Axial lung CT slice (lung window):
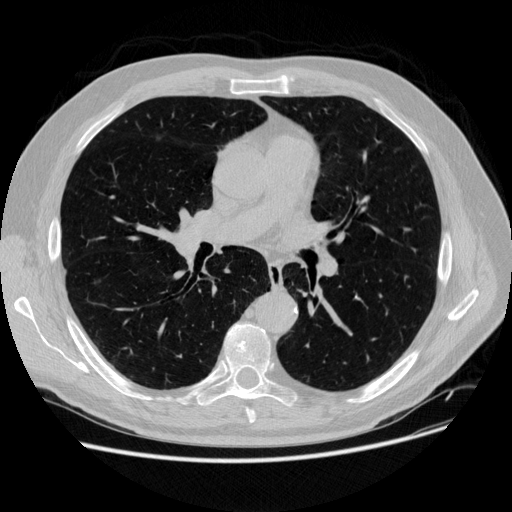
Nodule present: no